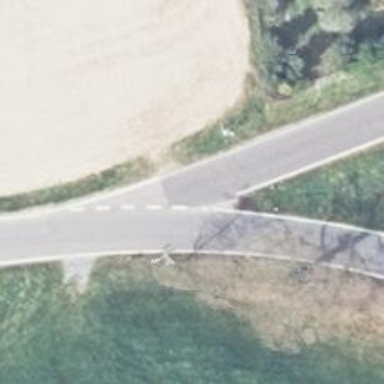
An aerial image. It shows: Road with "give way" sign.